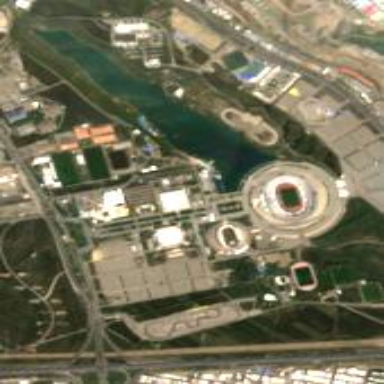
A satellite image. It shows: Sports center with multiple sporting facilities on the leisure land.